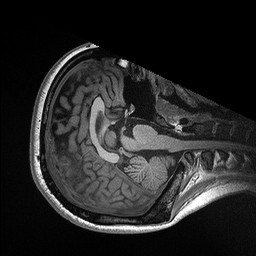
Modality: T1w
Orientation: axial
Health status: healthy
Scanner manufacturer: siemens
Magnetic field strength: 3 T
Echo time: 0.00298 s